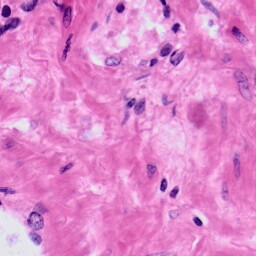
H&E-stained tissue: Prostate